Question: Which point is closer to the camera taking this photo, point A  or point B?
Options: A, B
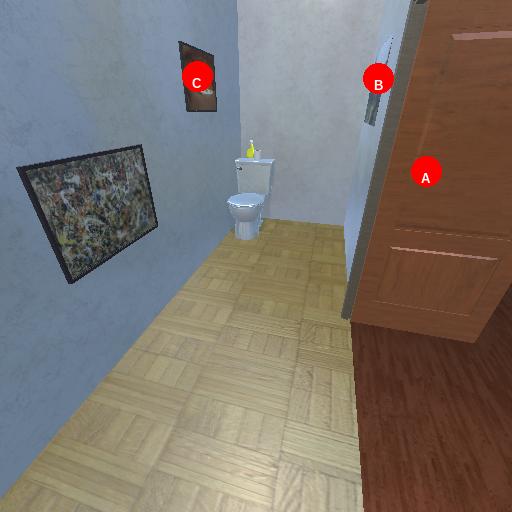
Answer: A